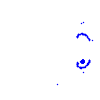
Particle: electron